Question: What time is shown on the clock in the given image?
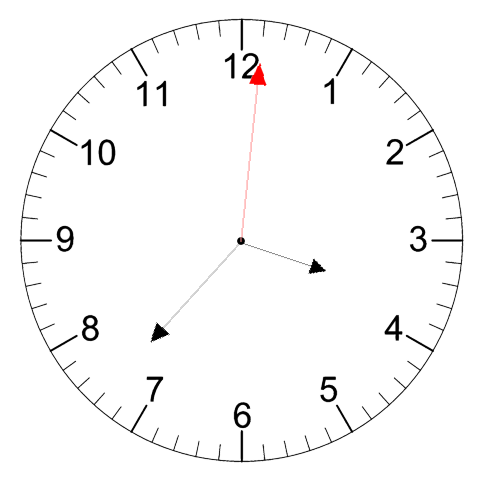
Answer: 03:37:01